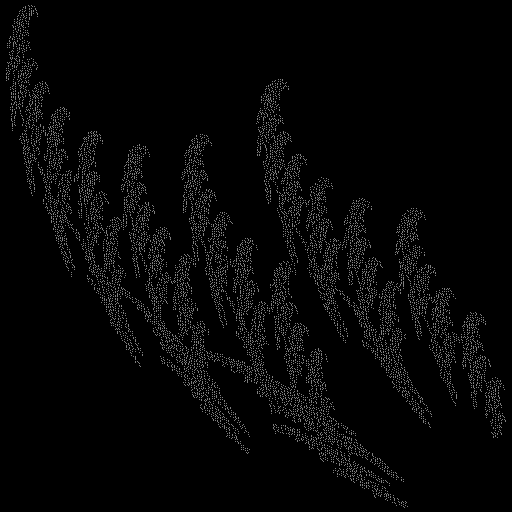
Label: spiderbrake